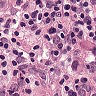
Metastatic tissue present: yes